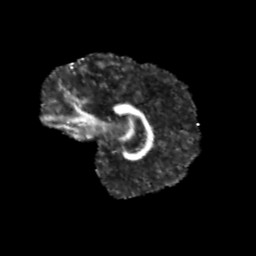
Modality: FA
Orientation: sagittal
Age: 11
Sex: female
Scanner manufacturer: siemens
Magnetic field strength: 3 T
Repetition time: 3.8 s
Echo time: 0.07 s